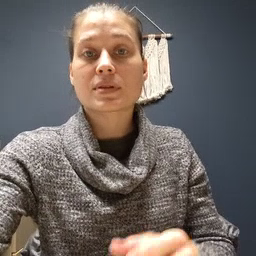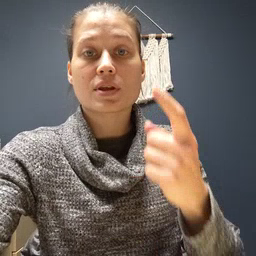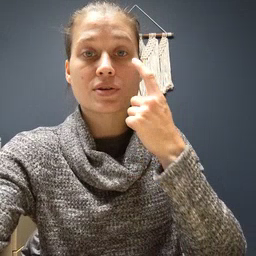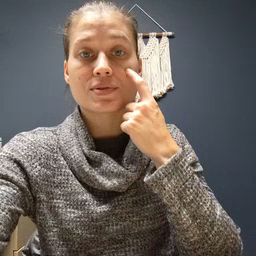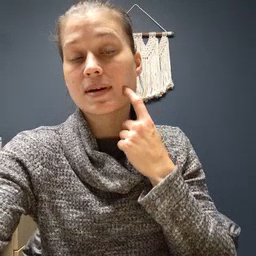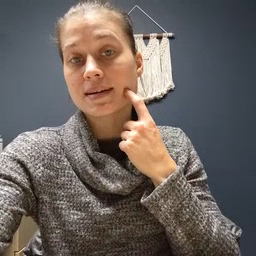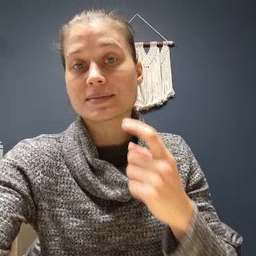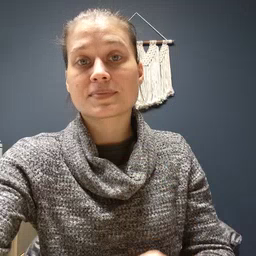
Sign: cry